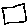
Label: square